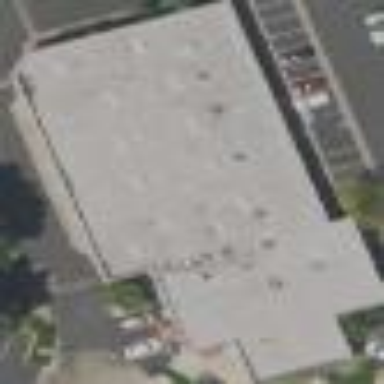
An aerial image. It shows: Commercial building.